Interaction volume radius: 5 \u00c5
Interaction volume height: 10 \u00c5
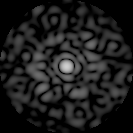
Disorder parameter: 0.8238